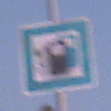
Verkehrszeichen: LadestationFuerElektrofahrzeuge
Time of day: SunriseSunset
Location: Outdoor (Nature)
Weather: Clear
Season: NotSpecified
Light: Natural